Question: The value is displayed as {unknown} but according to the documentation it should display it

Thanks for helping me out. I've been looking for this quit some time
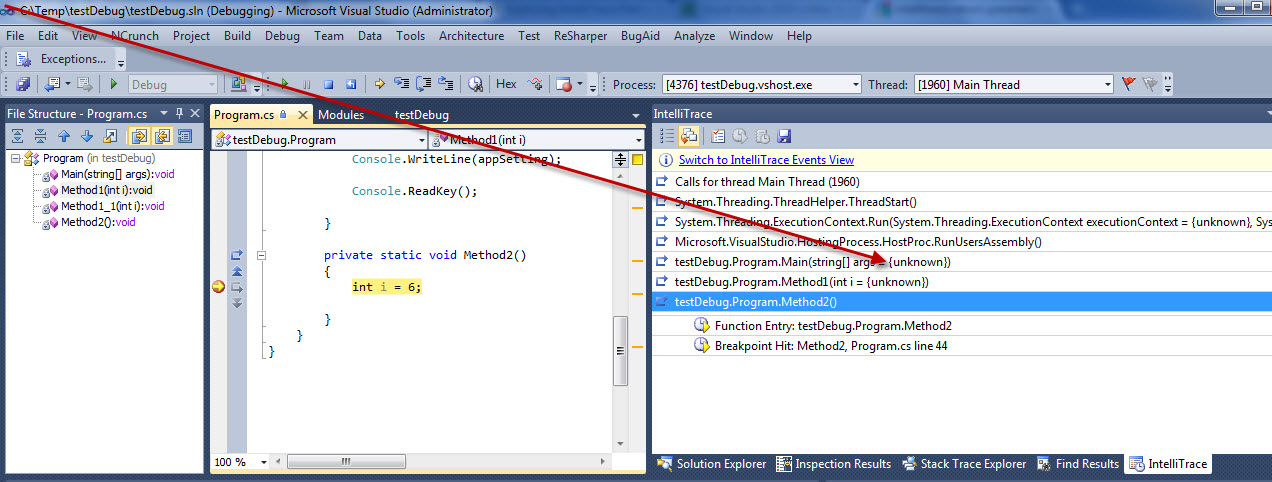
Answer: It turns out it was cause by and extension...